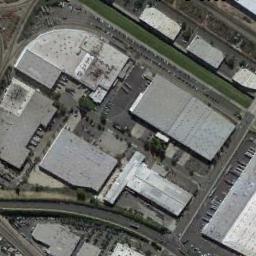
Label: industrial_area